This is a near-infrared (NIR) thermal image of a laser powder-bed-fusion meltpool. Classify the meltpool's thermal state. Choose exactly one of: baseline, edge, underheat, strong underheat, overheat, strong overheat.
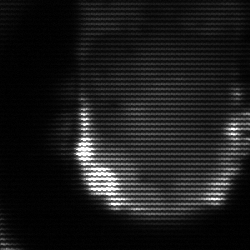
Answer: baseline